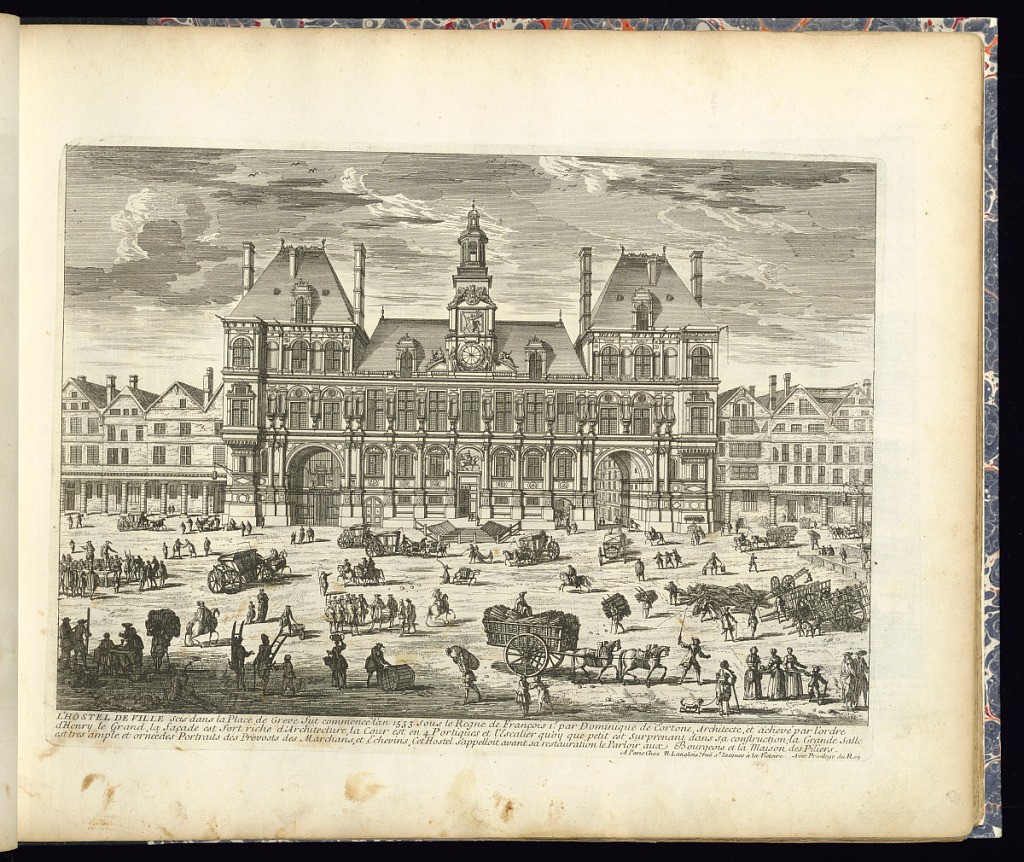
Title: L’HOSTEL DE VILLE
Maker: Gabriel Perelle, French, 1604–1677
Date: late 17th century
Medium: Etching on laid paper
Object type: Print
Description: View of the city hall (l'Hôtel de Ville) in Paris. The façade features a clock and a bell tower. In the foreground, figures horse drawn carriages, merchants, and figures performing on a stand to the left. Buildings visible on either side of the city hall. The plate is titled with a description.